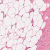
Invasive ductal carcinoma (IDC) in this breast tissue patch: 1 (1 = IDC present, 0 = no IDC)